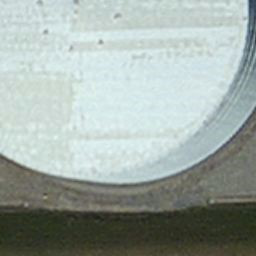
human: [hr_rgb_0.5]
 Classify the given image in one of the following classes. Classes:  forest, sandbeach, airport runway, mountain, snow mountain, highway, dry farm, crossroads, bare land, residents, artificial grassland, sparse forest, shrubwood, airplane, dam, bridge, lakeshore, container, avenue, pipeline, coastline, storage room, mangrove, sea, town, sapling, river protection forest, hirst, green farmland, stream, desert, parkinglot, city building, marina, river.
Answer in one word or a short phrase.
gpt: storage room